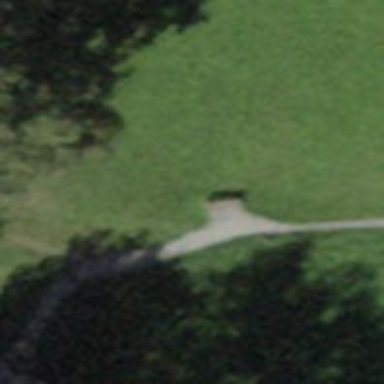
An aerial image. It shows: Bench.